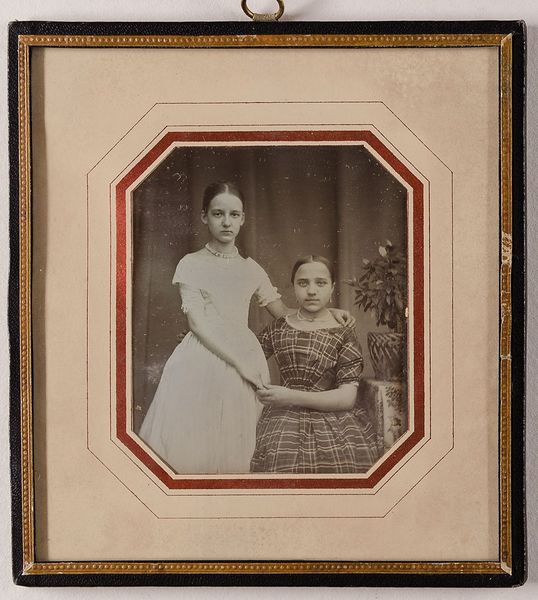
Titel: Johanna Schulze und Molly Baumann
Künstler: Wilhelm Breuning
Standort: Hamburg
Institution: Museum für Kunst und Gewerbe Hamburg
Schlagwörter: frau, portrait, figur, person, foto, fotografie, photographie, doppelbildnis, doppelportrait, photo, lichtbild, daguerreotypie, historische, bildwerke, angewandte und bildende kunst, hessische systematik, porträt, mädchen, persönlichkeit, porträtfotografie, porträtphotographie, hüftbild, doppelporträt